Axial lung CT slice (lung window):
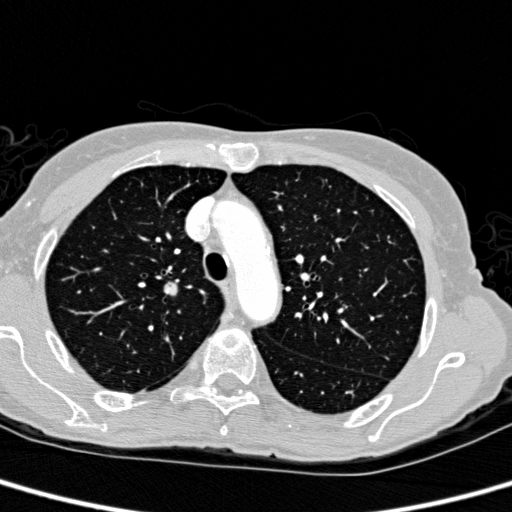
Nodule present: yes
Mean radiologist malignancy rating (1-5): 4